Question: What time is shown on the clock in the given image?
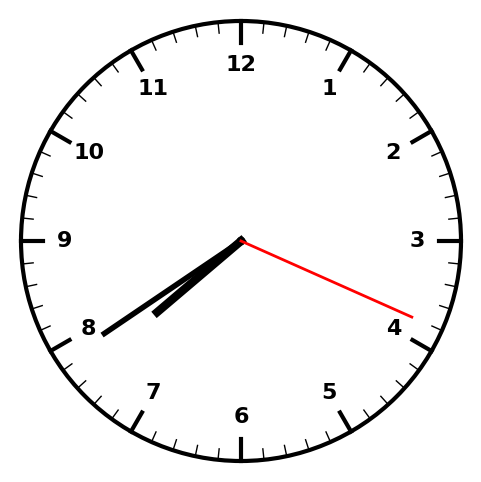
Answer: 07:39:19